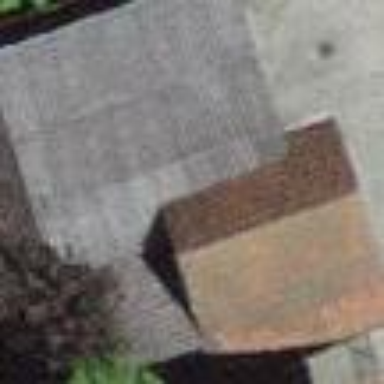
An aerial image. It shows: Barn.